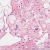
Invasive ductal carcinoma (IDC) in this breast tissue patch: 1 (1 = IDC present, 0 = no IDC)